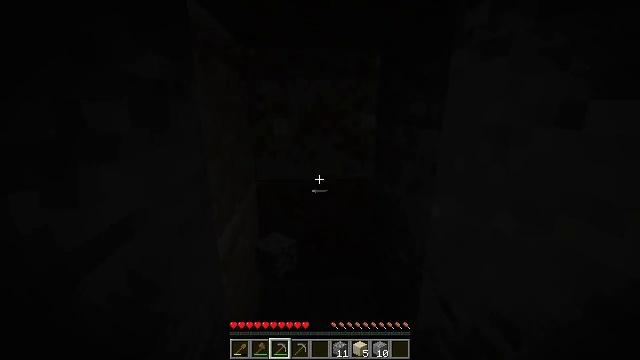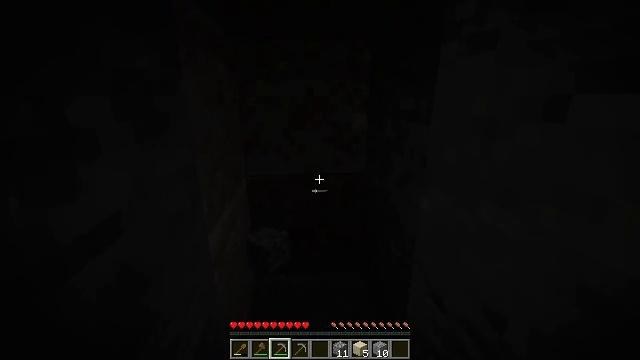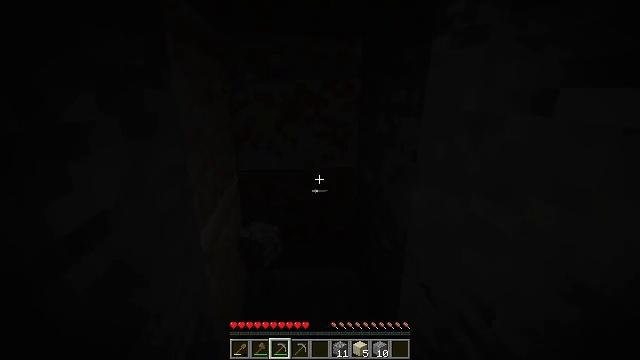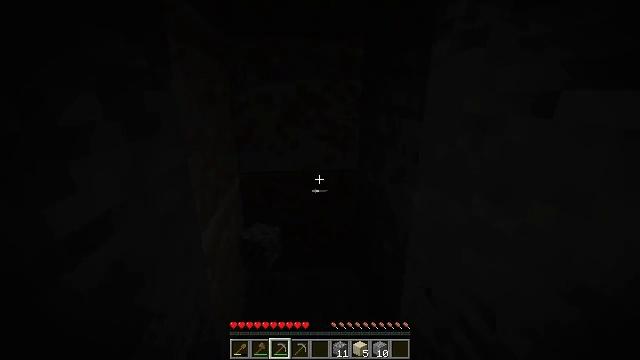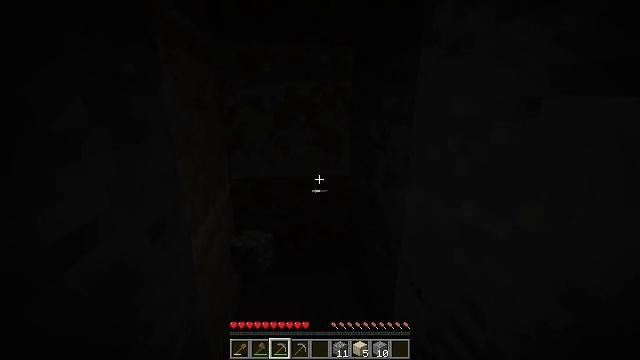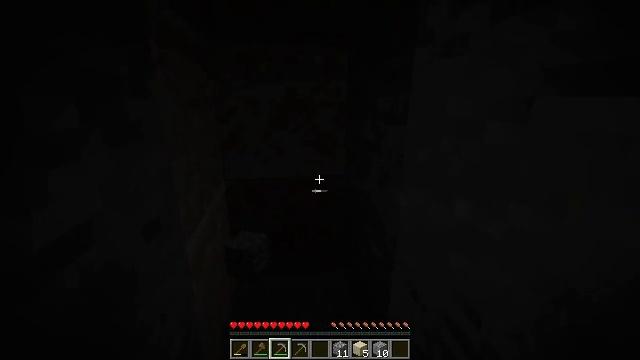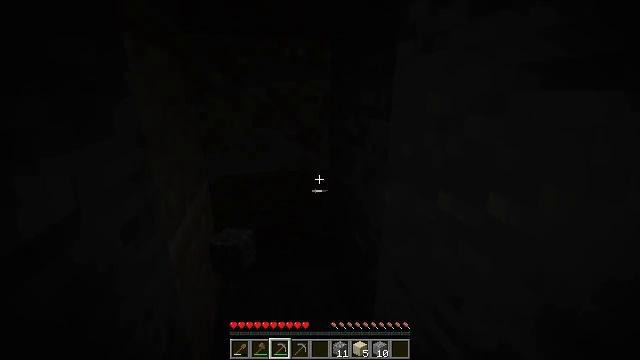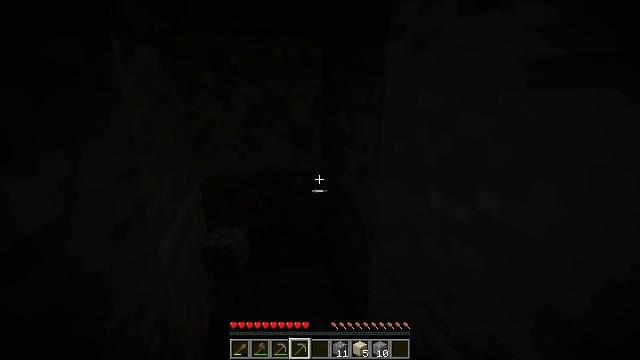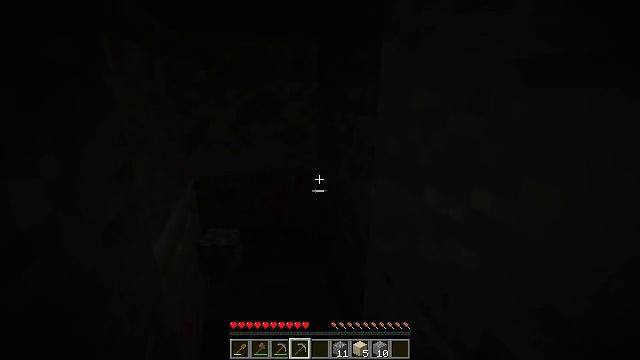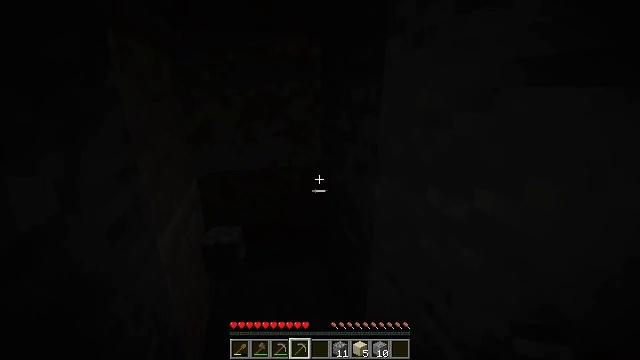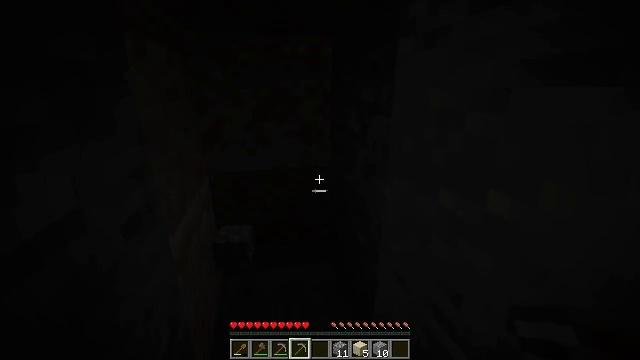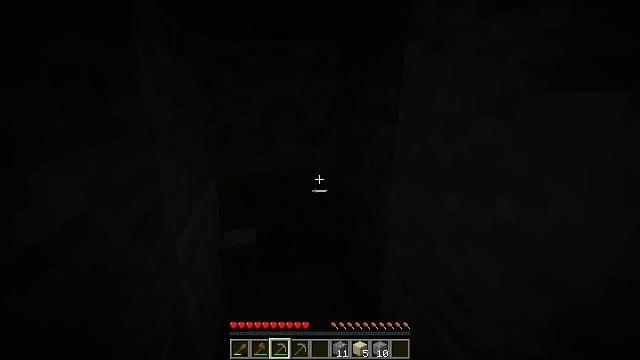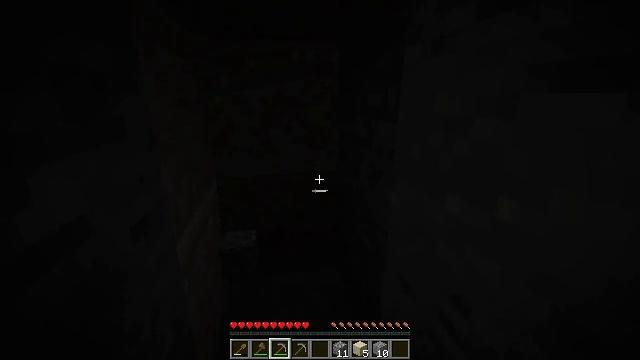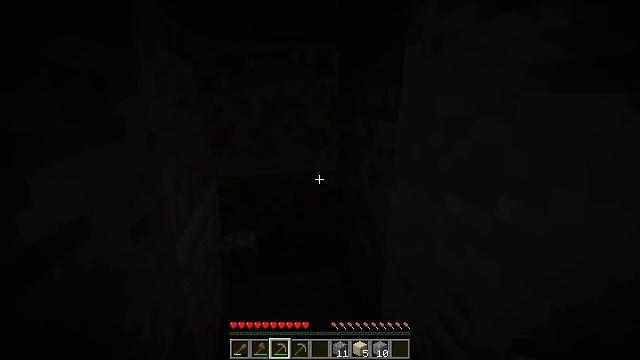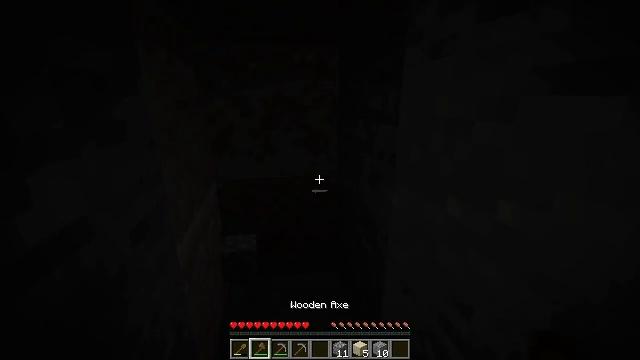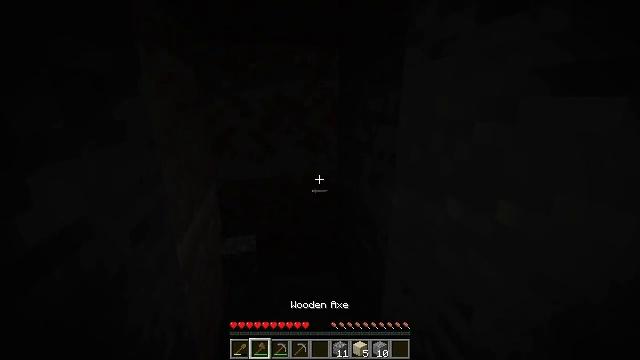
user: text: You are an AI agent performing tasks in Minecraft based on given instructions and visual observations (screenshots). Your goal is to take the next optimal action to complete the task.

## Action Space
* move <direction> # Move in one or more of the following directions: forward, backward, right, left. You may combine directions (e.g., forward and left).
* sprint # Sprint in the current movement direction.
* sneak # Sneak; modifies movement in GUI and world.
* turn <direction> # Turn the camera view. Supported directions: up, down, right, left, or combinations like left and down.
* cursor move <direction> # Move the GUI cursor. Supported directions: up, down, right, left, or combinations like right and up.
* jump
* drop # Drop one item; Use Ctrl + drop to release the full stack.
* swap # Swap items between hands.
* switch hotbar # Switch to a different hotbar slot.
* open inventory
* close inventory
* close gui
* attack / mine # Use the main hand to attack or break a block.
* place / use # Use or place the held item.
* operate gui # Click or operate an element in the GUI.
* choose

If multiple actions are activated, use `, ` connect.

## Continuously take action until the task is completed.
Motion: motion action
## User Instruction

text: Mine sand by the water.
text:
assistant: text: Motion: turn right and down
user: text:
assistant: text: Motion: turn right and down
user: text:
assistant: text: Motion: no_op
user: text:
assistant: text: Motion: turn right and up
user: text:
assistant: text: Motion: turn right
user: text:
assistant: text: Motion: turn right and down
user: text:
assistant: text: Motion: turn right
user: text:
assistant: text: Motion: turn right
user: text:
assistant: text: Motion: no_op
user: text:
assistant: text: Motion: turn left
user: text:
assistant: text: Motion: turn left
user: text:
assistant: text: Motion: no_op
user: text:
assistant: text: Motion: no_op
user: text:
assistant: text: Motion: no_op
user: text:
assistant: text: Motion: no_op
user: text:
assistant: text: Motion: turn down
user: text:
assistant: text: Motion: turn down
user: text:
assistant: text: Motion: turn left
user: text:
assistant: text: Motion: turn left
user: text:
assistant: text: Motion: turn left
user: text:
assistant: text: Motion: attack / mine
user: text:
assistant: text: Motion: attack / mine
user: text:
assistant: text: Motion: attack / mine
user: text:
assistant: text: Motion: move forward, attack / mine
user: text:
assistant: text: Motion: move forward, turn down, attack / mine
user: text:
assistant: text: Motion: move forward, turn down, attack / mine
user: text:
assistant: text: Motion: attack / mine
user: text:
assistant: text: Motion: attack / mine
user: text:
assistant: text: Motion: attack / mine
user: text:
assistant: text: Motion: attack / mine